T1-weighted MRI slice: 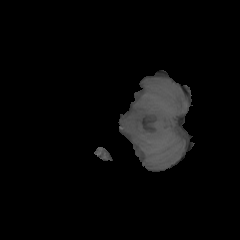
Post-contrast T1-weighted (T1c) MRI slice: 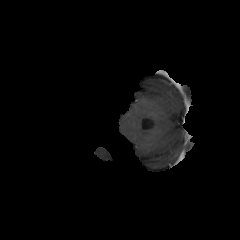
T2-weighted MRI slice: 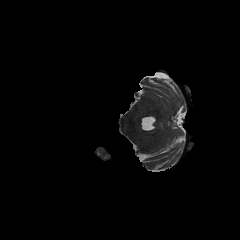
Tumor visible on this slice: no